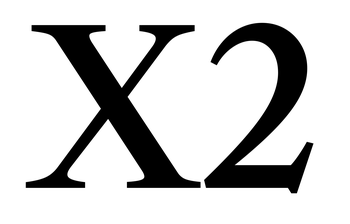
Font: LibreCaslonText_Medium